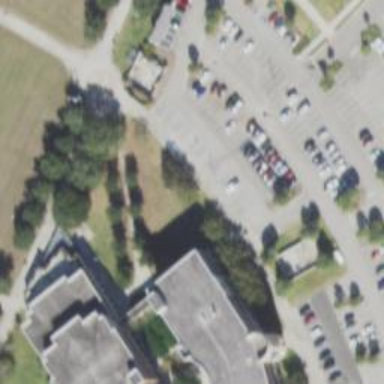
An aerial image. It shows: Parking space.